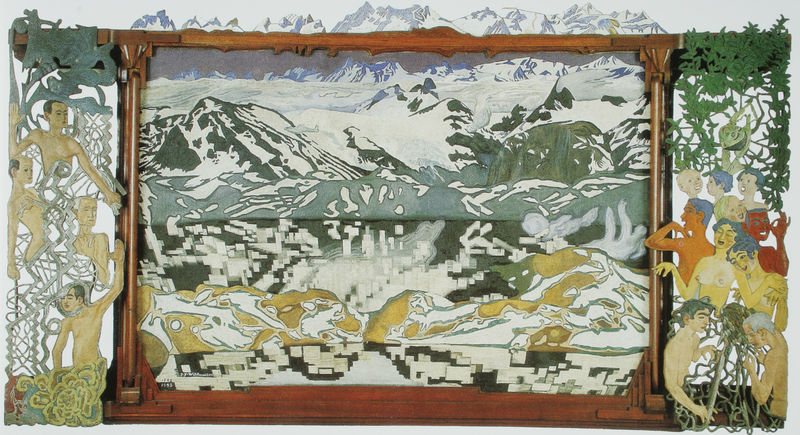
Titel: Jotunheim
Künstler: Jens Ferdinand Willumsen
Standort: Frederikssund
Institution: J.F. Willumsens Museum
Schlagwörter: akt, berg, blau, blätter, gemälde, laub, mann, nackt, wasser, weiß, bäume, fluss, frauen, gelb, grün, kirchner, landschaft, menschen, ocker, see, ufer, äste, braun, brust, bunt, frau, holz, männer, eis, gras, hunde, rot, schnee, tier, tiere, beige, muster, ornament, rahmen, spiegelung, personen, pflanzen, engel, ranken, brüste, holzschnitt, japan, rahmung, vedute, abstrakt, berge, gebirge, gipfel, gletscher, geröll, figuren, jugendstil, ornamente, nackte, holzrahmen, japanisch, lachen, paradies, südsee, alter, unbekleidet, alpen, asien, schweiz, jugenstil, chinesisch, china, suisse, nymphen, struktur, bambus, planzen, gerahmt, objekt, plakativ, frosch, werk, spiegelun, tiger, hodler, jünglinge, schneefelder, belge, bun, himalaya, jugendstil?, jugendstilisch, nachkte, weiße fläche